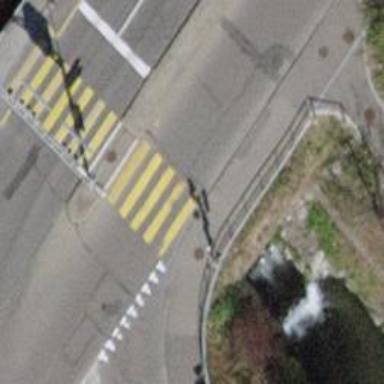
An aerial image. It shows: Road crossing with traffic signals.